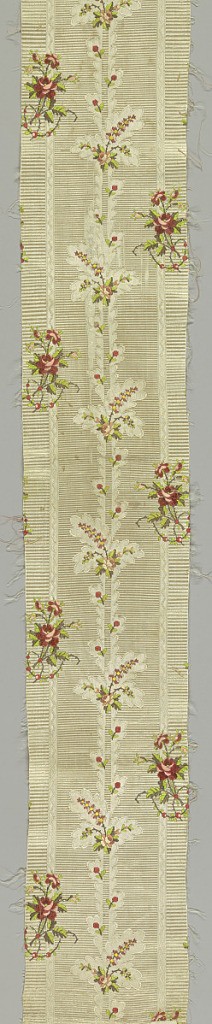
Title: Fragment
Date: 18th century
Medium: silk Technique: plain compound weave with discontinuous supplementary weft (brocaded)
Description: Polychrome flowers on white ground.